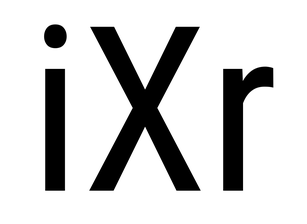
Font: Roboto_Condensed_Regular